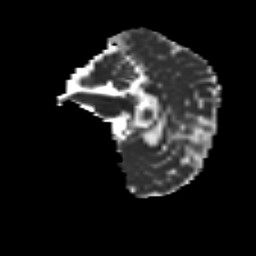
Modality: MD
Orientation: sagittal
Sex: female
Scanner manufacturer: siemens
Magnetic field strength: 3 T
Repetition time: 5 s
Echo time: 0.071 s